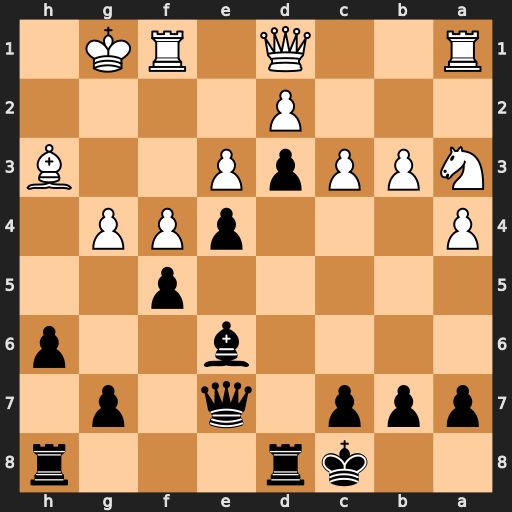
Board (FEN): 2kr3r/ppp1q1p1/4b2p/5p2/P3pPP1/NPPpP2B/3P4/R2Q1RK1
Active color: b
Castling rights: -
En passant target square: -
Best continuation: Qh4 gxf5 Qxh3